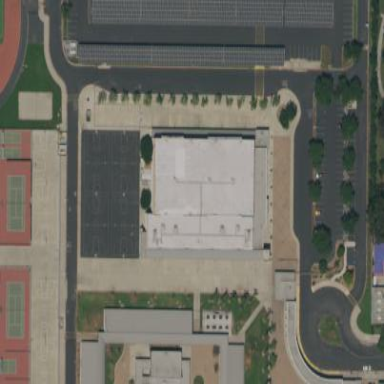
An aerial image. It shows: Building used as fitness center.